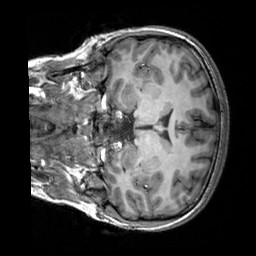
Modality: T1w
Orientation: coronal
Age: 24
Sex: female
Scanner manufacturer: siemens
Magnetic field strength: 3 T
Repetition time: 2.3 s
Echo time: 0.00303 s